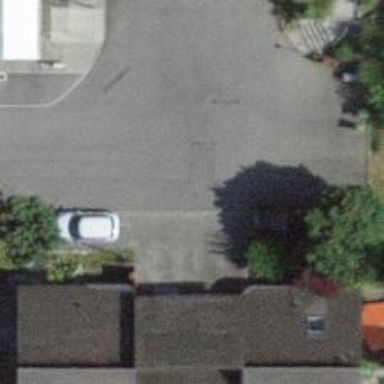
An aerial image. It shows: Sidewalk.